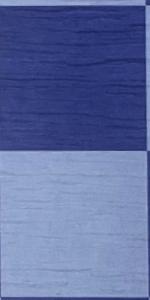
Label: Empty